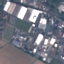
Land use / land cover: Industrial